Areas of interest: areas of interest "Badminton Court"
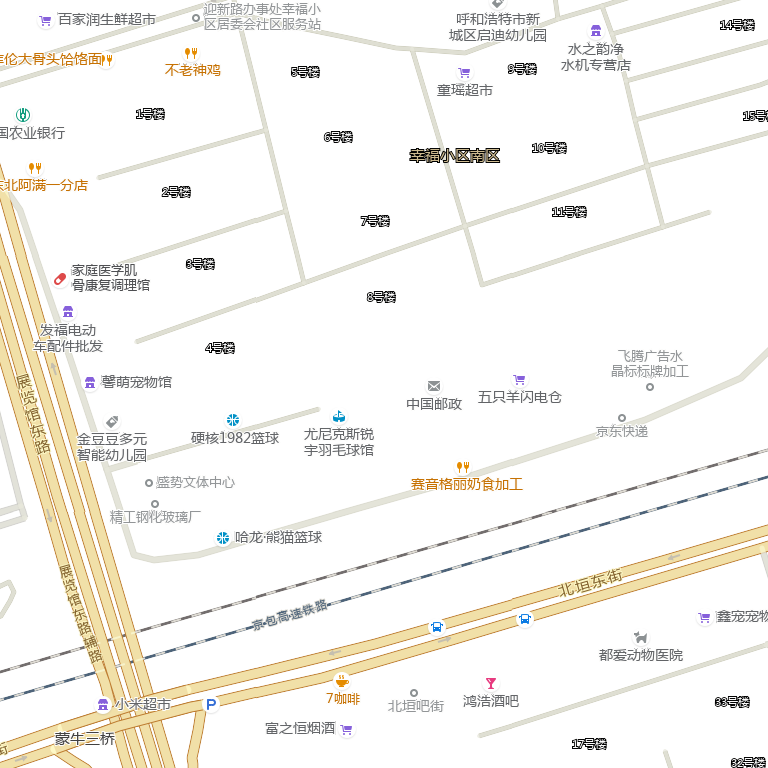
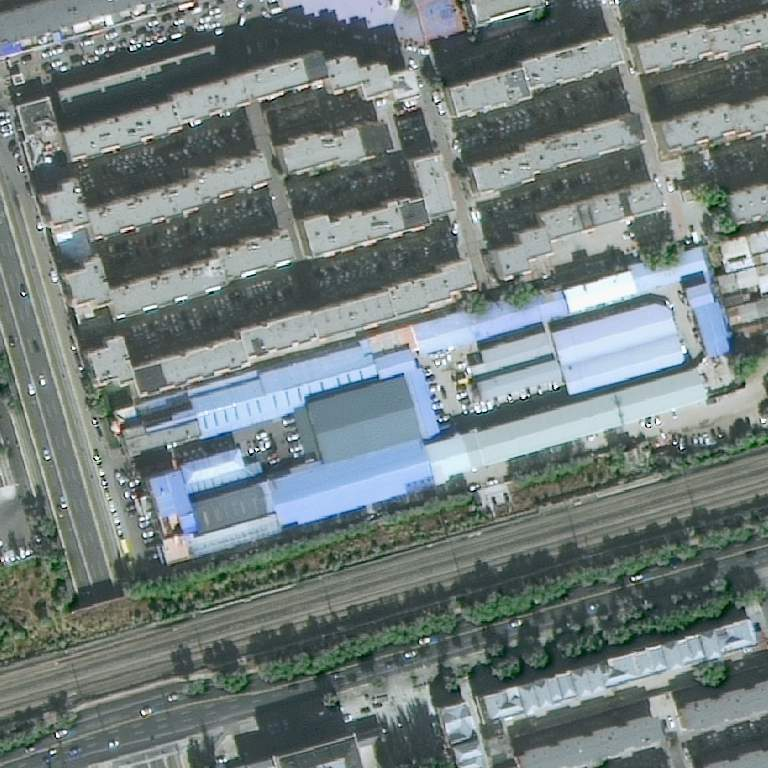